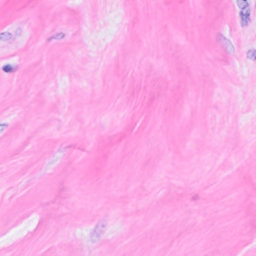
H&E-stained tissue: Breast